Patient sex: M
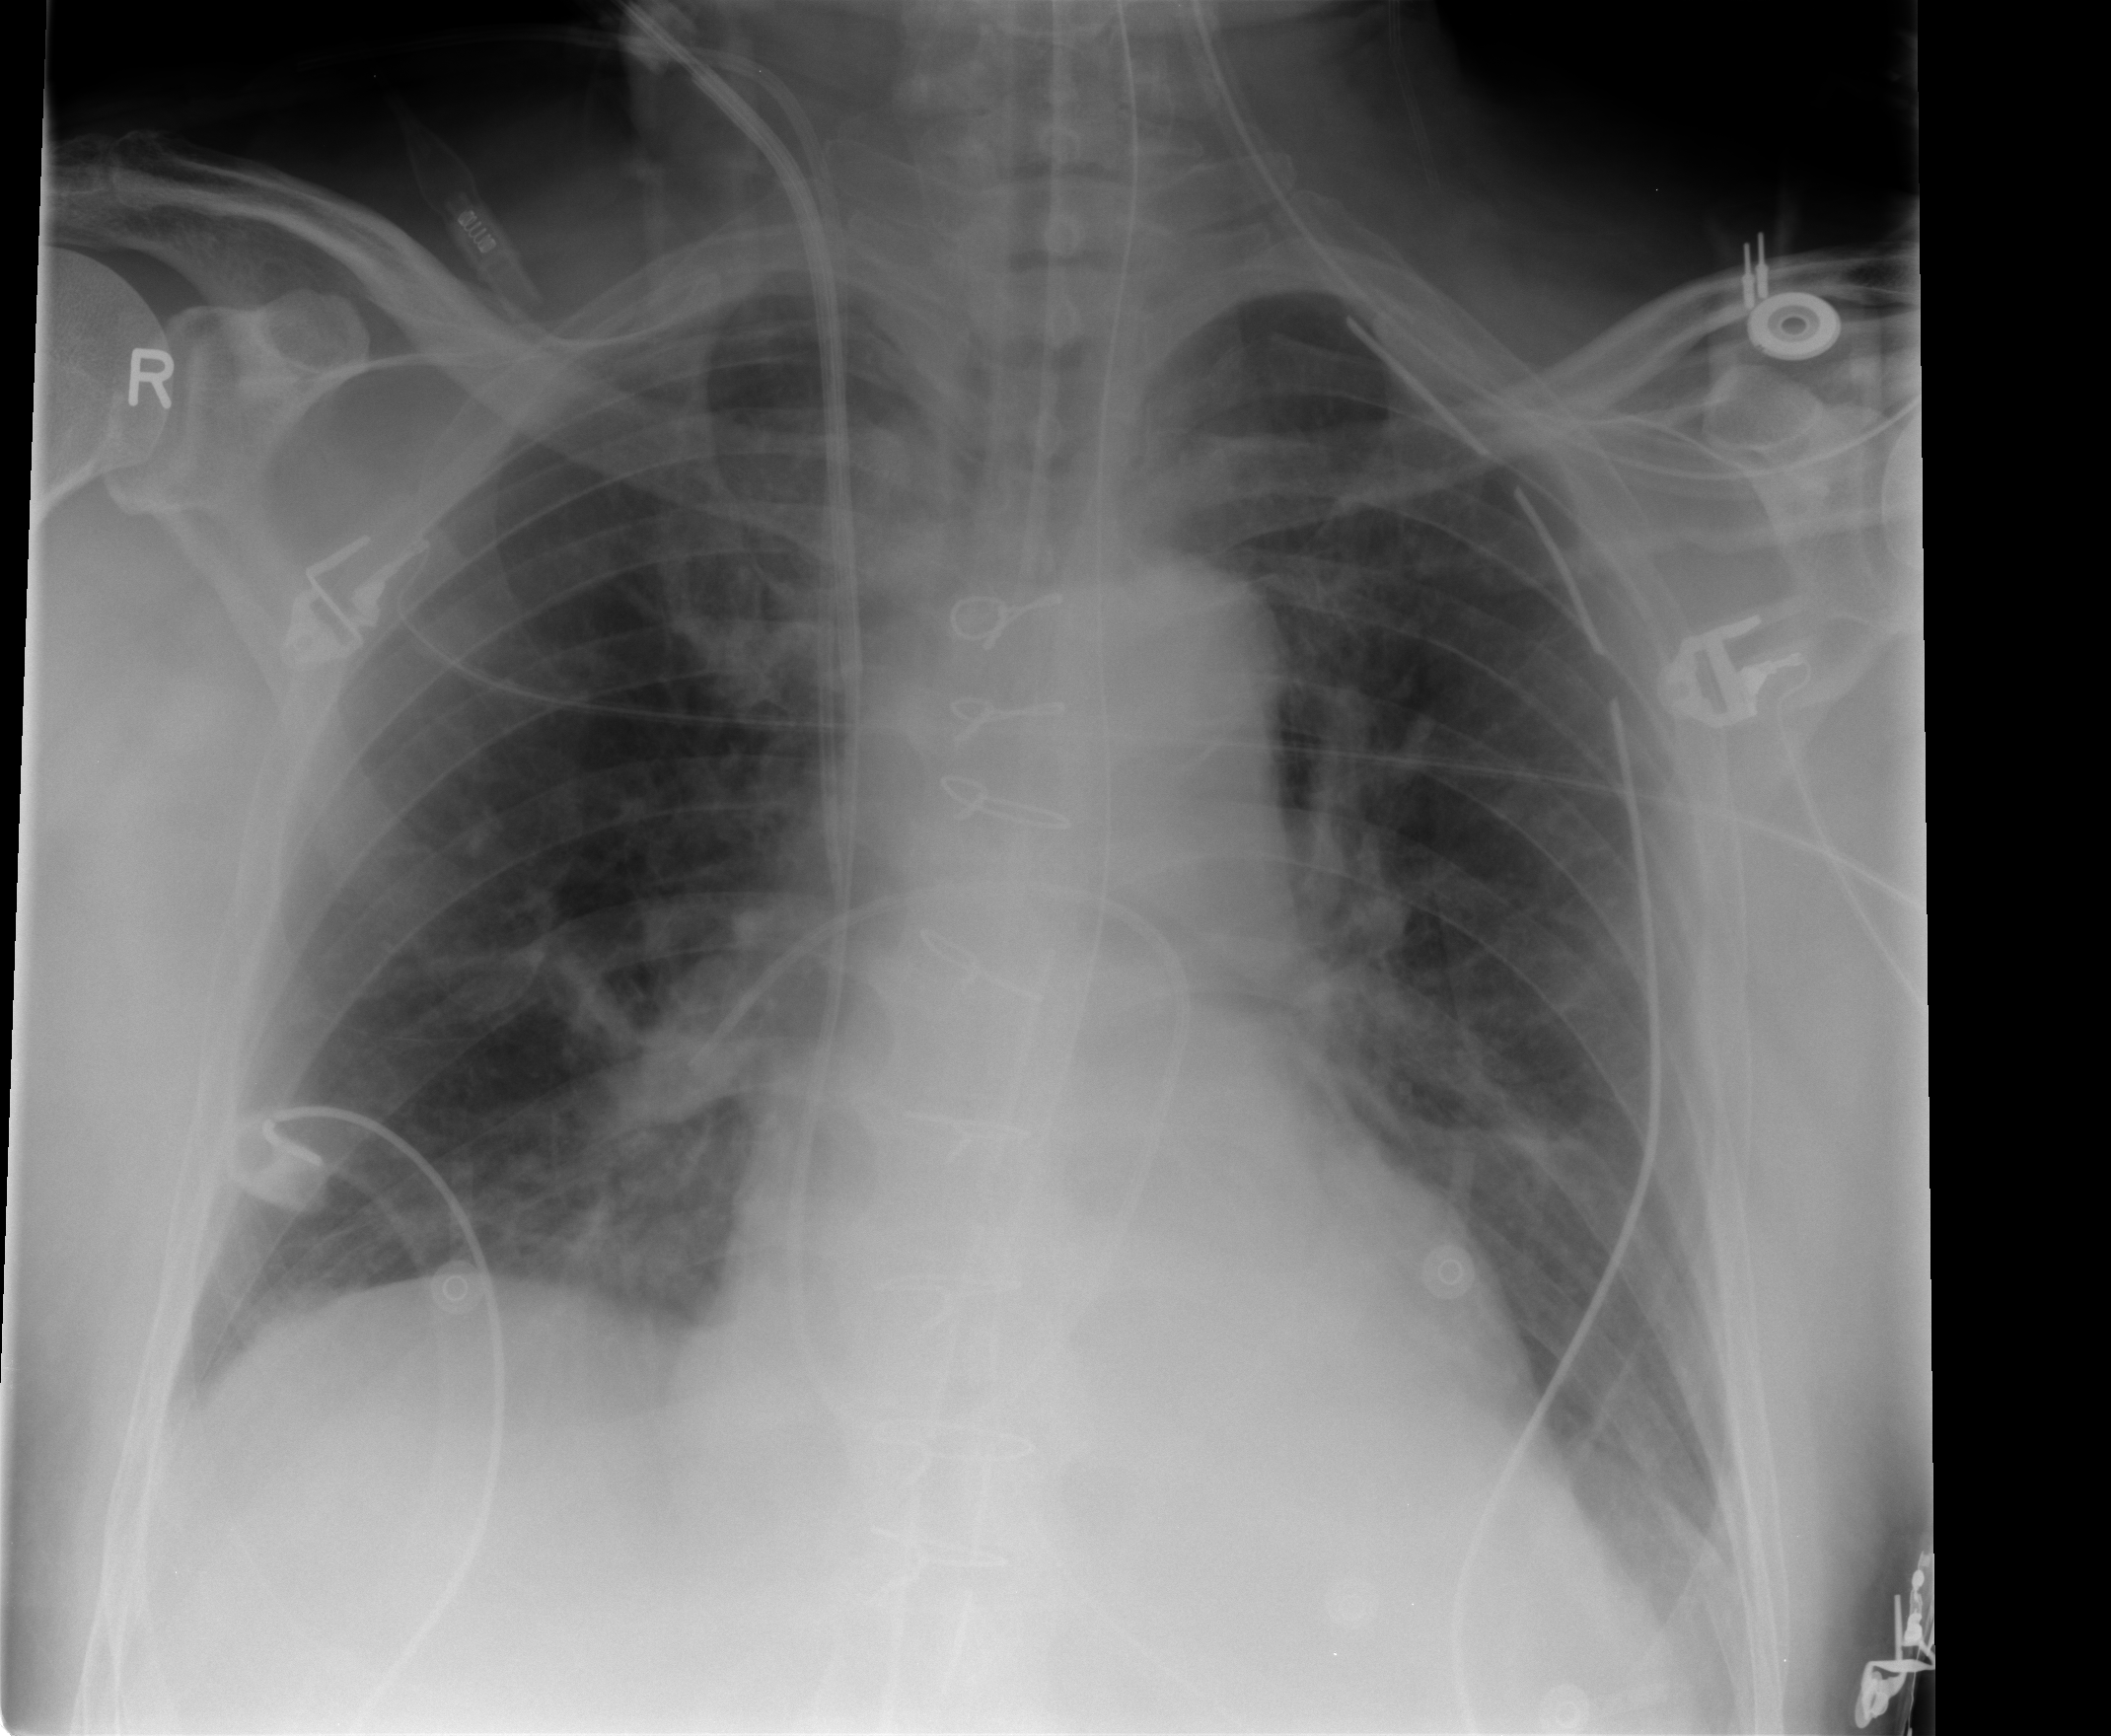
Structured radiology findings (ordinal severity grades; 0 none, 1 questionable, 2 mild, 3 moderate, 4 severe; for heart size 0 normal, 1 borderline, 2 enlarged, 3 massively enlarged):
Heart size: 0
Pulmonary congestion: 0
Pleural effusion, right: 0
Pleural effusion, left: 0
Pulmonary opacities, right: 0
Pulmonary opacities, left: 0
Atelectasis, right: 2
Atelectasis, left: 2